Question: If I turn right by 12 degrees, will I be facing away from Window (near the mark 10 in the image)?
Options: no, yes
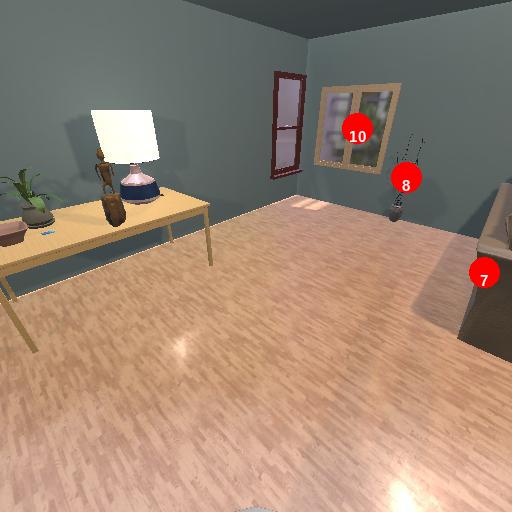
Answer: no